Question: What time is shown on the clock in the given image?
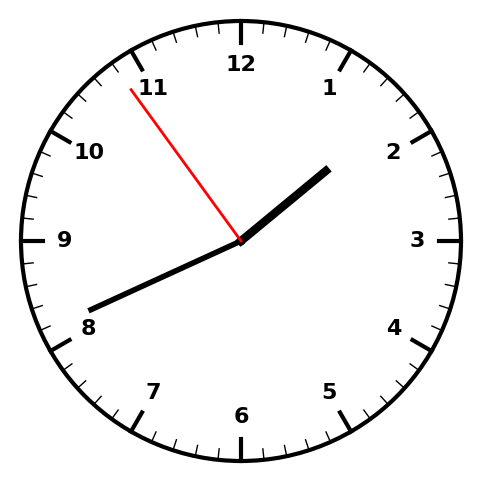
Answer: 01:40:54